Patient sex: F
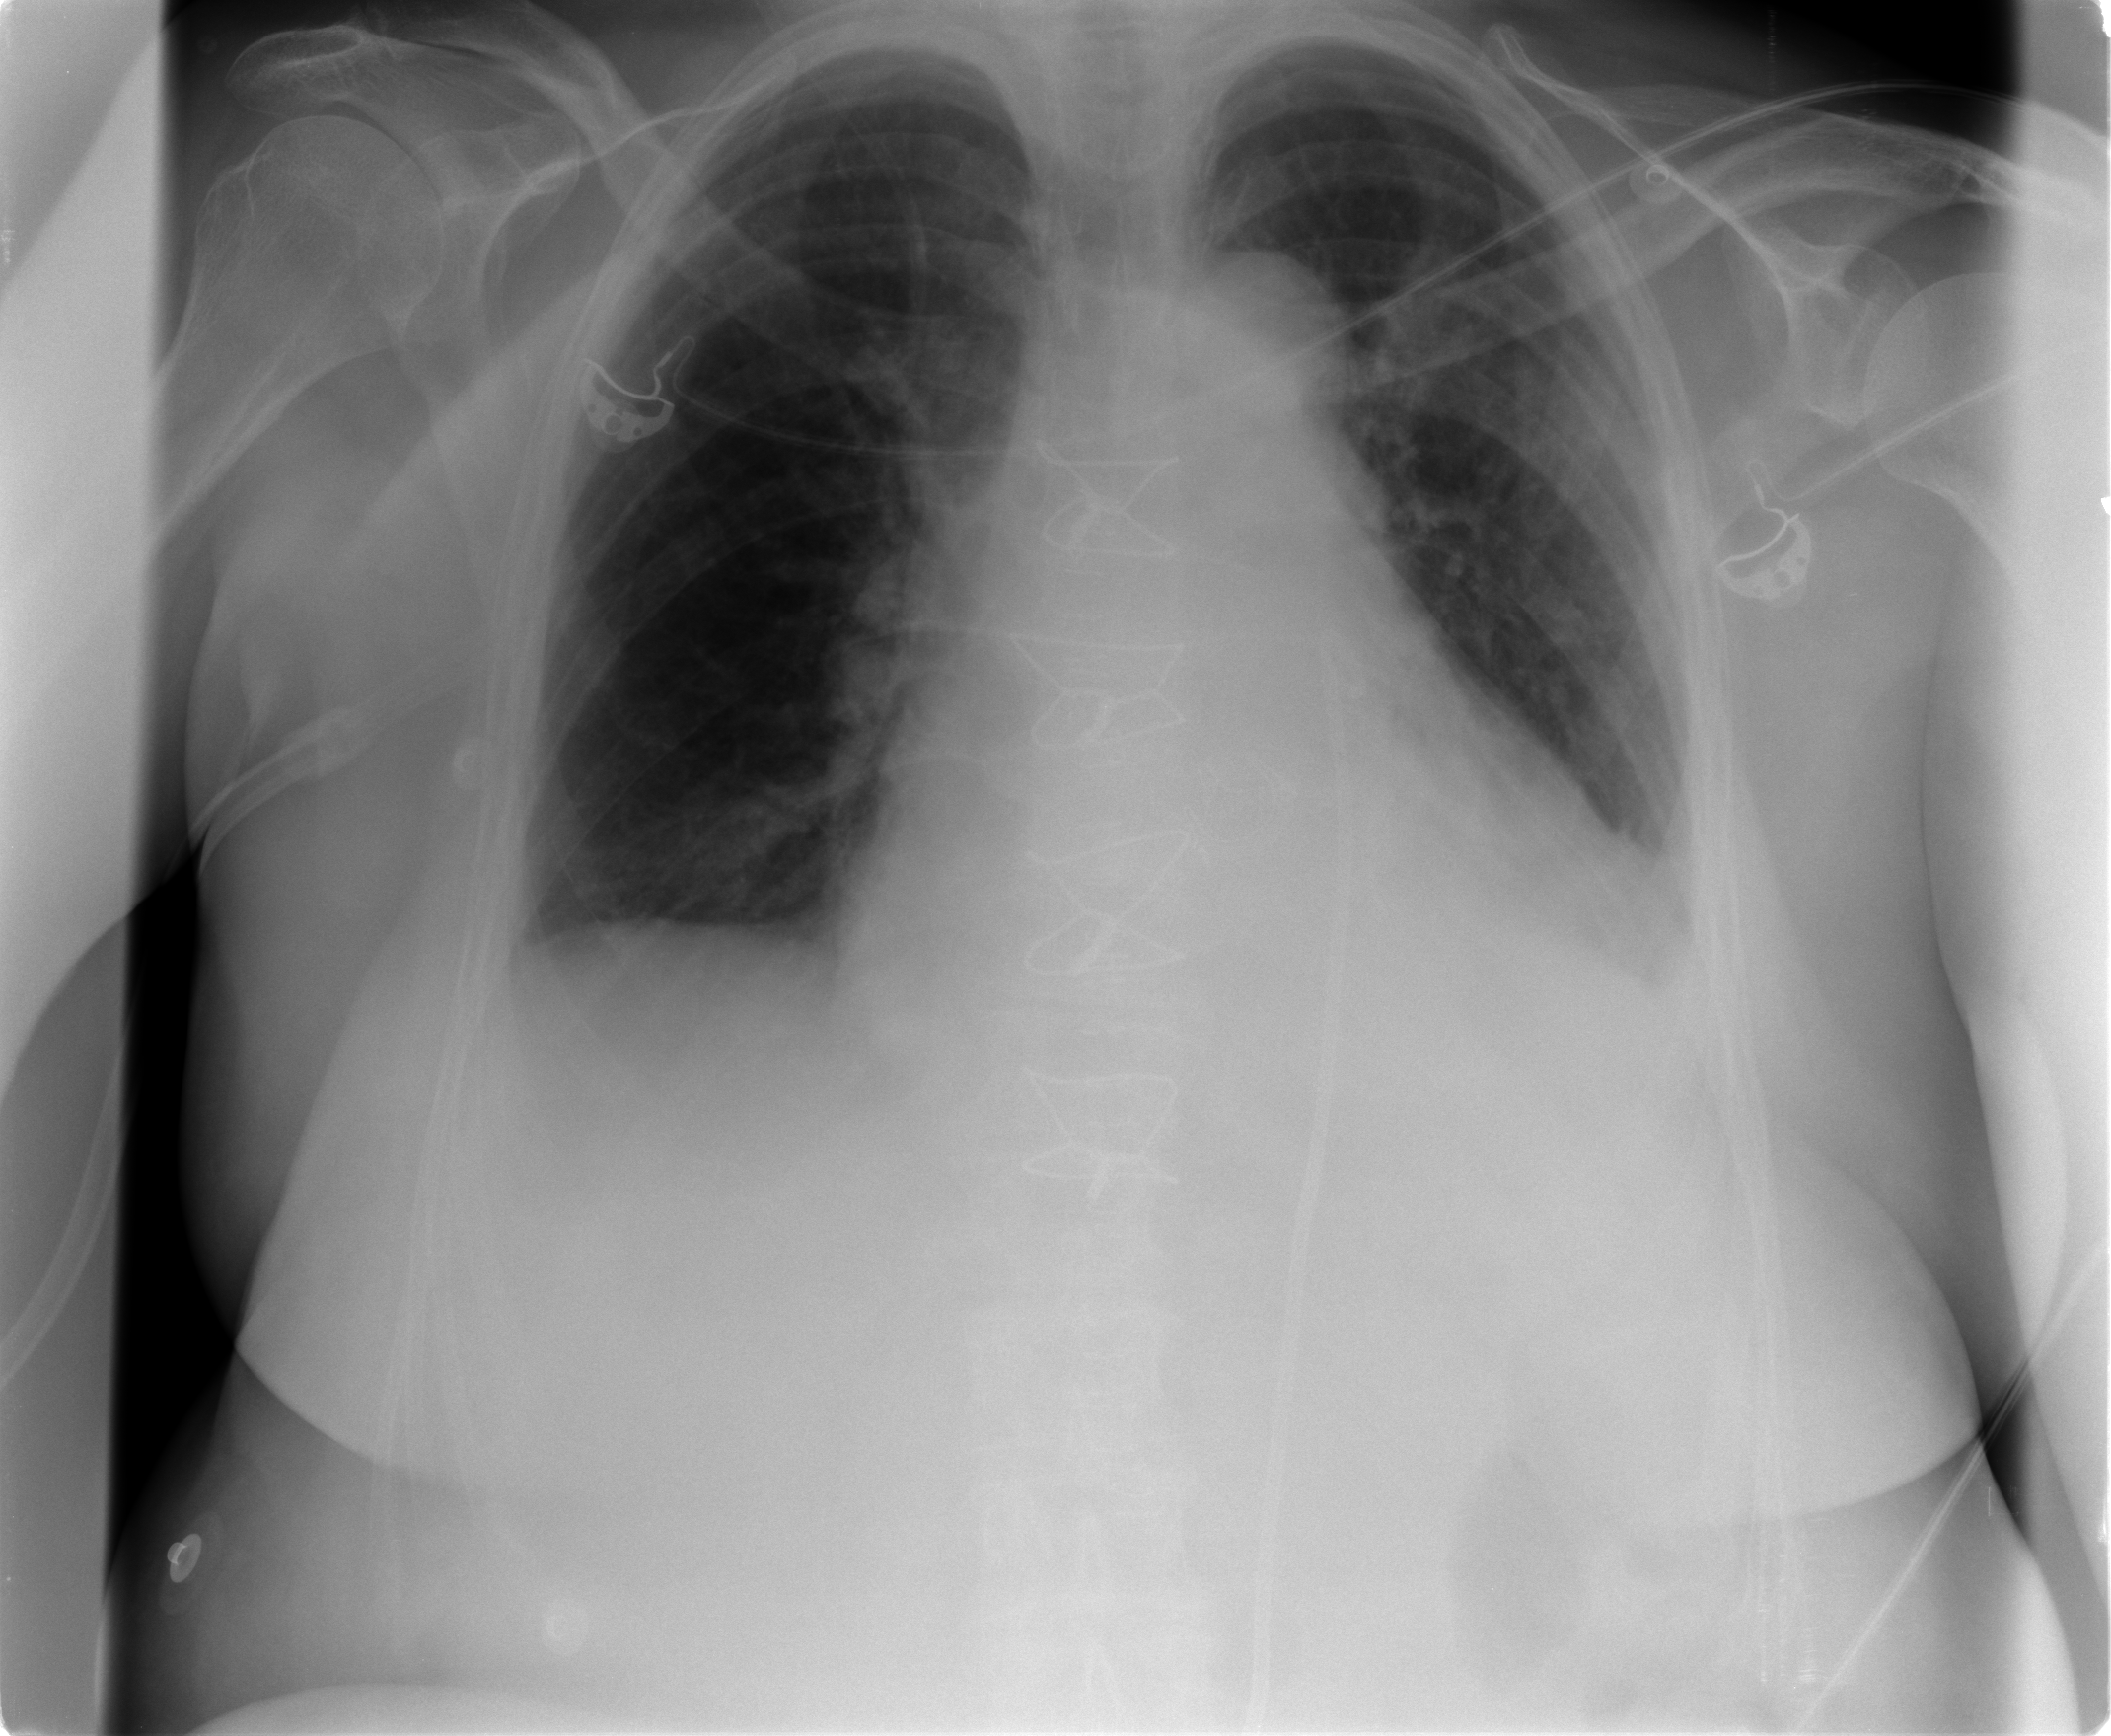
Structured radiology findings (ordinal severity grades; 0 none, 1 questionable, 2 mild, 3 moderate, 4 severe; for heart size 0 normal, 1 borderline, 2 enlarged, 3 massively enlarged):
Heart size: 2
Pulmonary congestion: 0
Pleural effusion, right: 0
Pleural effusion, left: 2
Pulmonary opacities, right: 0
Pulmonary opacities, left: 0
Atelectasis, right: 0
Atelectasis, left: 2